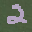
Label: 2